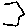
Label: hexagon